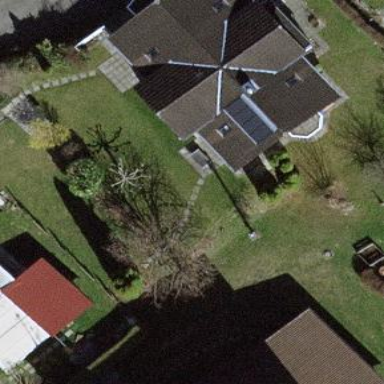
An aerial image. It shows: Building with roof oriented along certain direction.